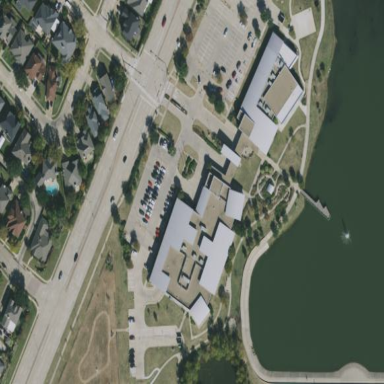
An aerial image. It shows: Civic building which is library.